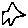
Label: star